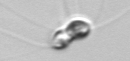
Label: Chaetoceros